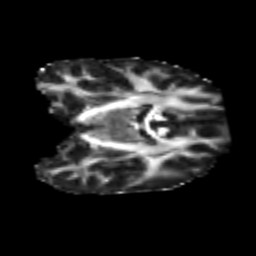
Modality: FA
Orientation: coronal
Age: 24
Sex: male
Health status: healthy
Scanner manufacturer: philips
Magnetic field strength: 3 T
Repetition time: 10.379 s
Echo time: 0.0712 s